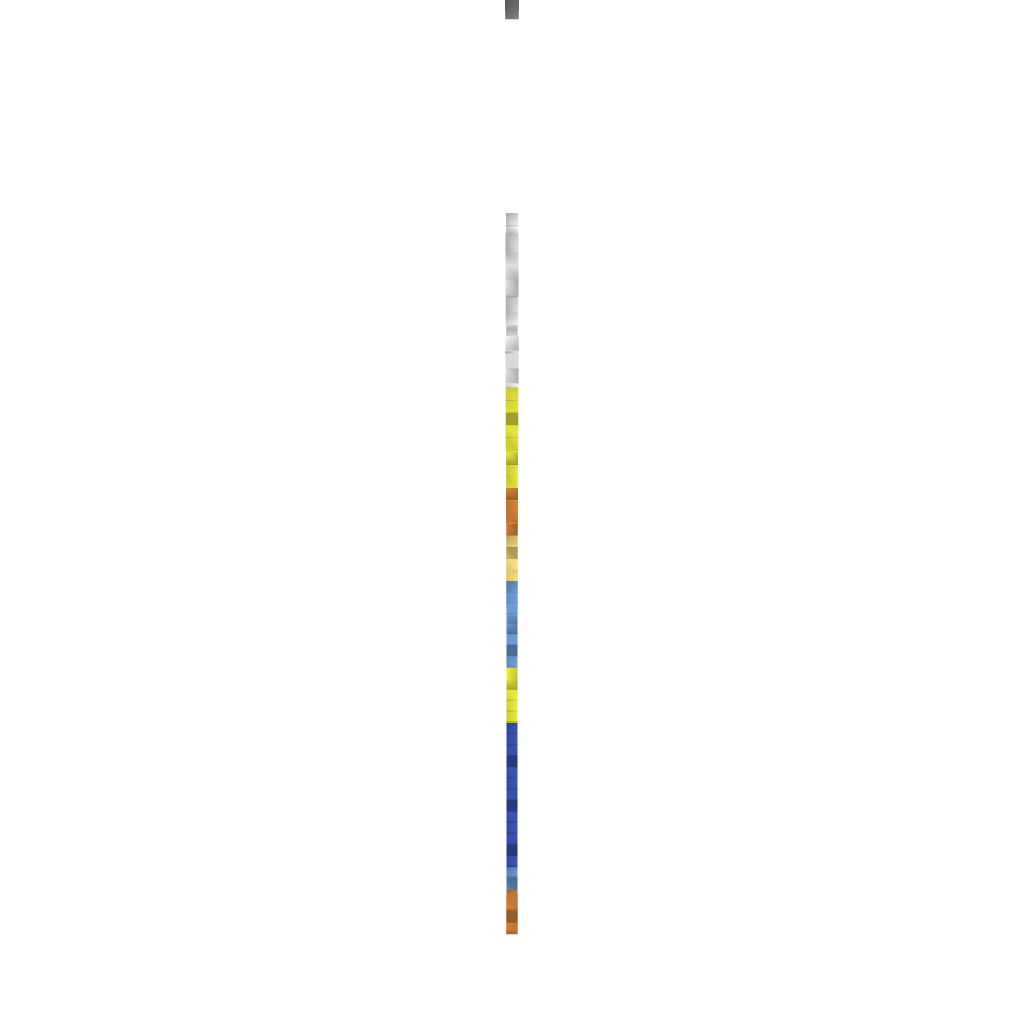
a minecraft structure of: Wreck it Ralph and Fix it Felix - By Cybersneeze bad low quality